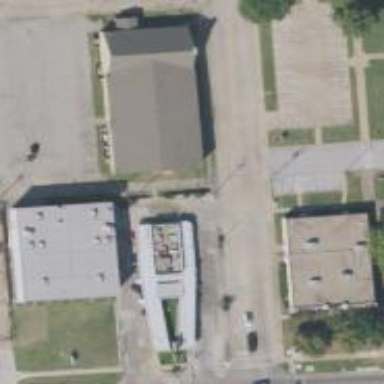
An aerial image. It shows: Alley classified as service road.